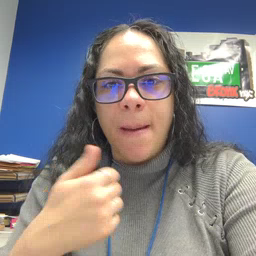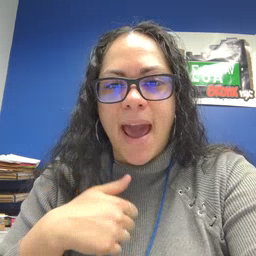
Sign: bath